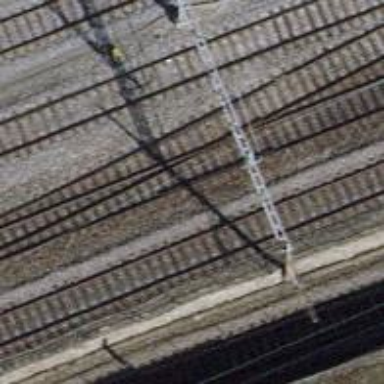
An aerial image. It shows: Catenary mast for power lines.